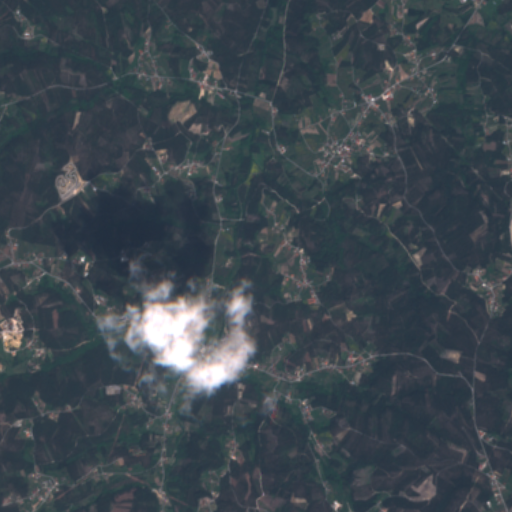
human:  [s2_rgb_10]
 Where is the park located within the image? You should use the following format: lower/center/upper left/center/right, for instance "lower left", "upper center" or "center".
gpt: The park is located in the lower left of the image.
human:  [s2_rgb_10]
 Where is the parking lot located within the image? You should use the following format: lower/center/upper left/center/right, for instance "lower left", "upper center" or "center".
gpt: The parking lot is located in the lower left of the image.
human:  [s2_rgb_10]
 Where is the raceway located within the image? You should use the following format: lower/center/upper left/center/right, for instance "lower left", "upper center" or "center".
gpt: The raceway is located in the upper left of the image.
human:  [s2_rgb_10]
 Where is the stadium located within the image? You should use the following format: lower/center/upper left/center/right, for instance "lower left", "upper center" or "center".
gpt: The stadium is located in the center left of the image.
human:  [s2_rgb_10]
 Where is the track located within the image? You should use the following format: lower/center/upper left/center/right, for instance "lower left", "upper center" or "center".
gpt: The track is located in the center left of the image.
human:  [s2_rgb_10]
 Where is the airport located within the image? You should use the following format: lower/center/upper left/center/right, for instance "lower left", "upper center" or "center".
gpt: There is no airport in the image.